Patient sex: F
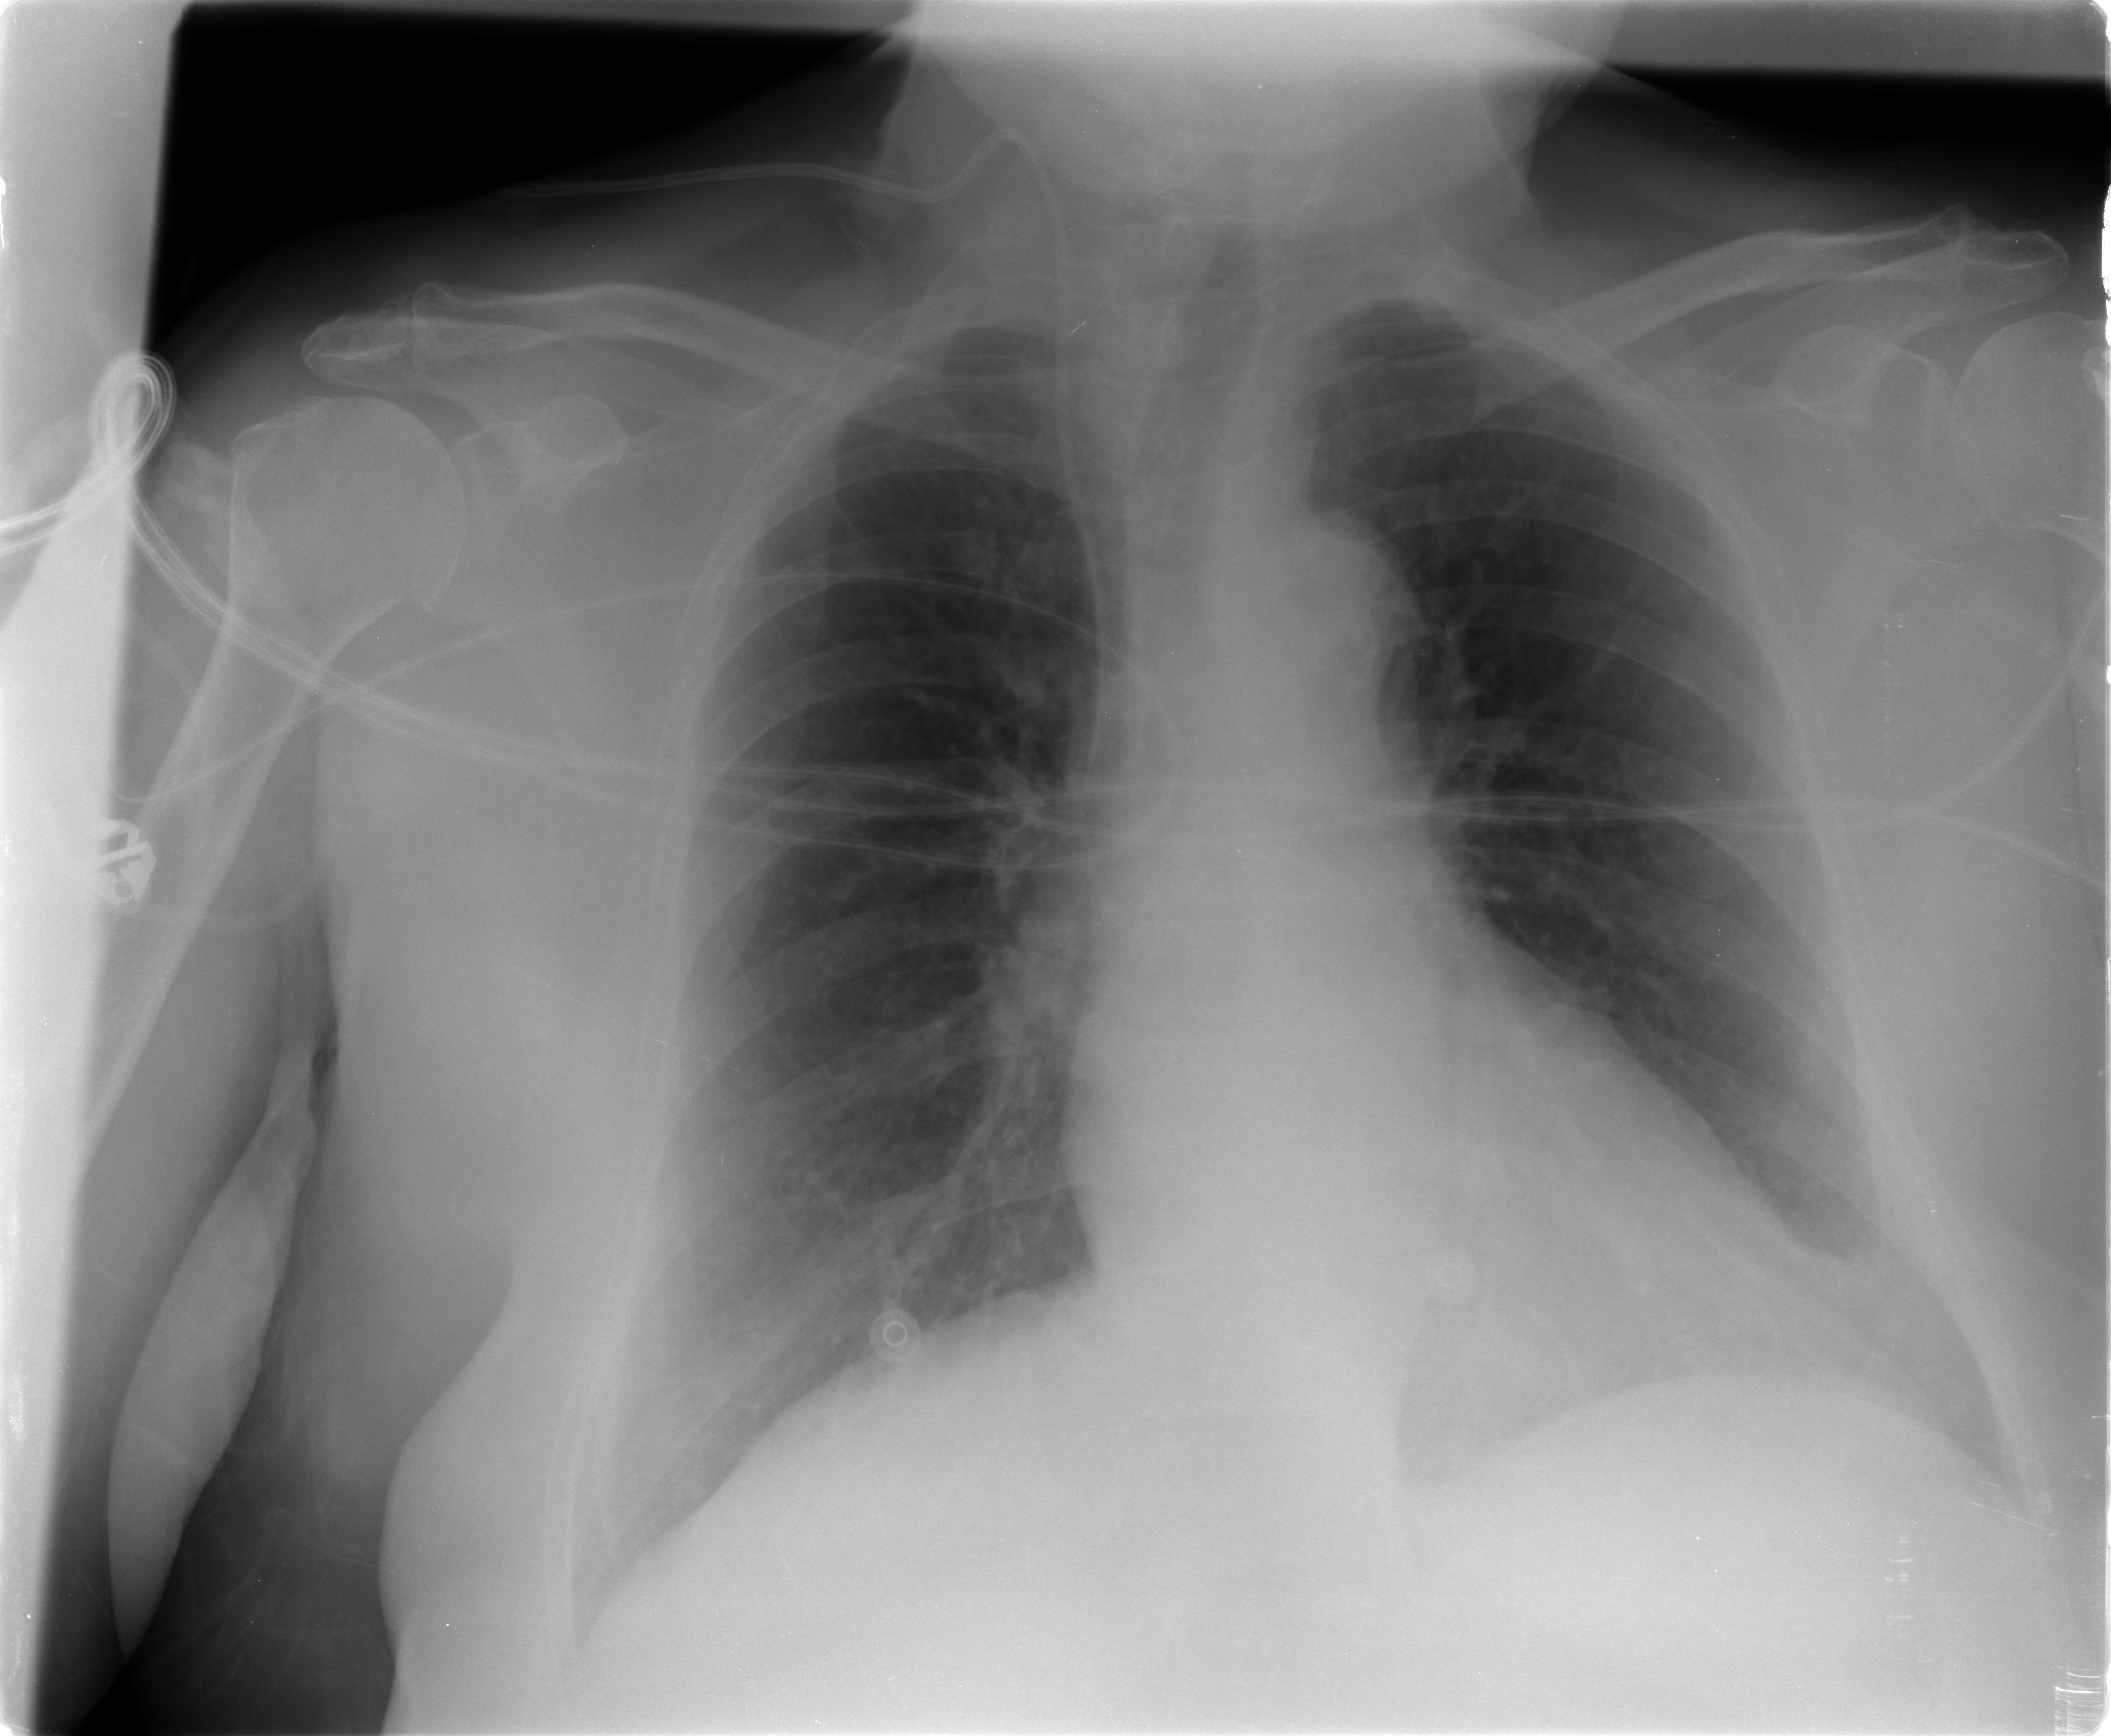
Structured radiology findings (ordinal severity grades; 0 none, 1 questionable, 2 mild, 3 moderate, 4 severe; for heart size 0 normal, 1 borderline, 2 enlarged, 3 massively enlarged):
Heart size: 0
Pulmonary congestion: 0
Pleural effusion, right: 0
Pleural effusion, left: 1
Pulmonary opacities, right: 0
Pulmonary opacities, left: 0
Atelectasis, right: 1
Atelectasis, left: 1